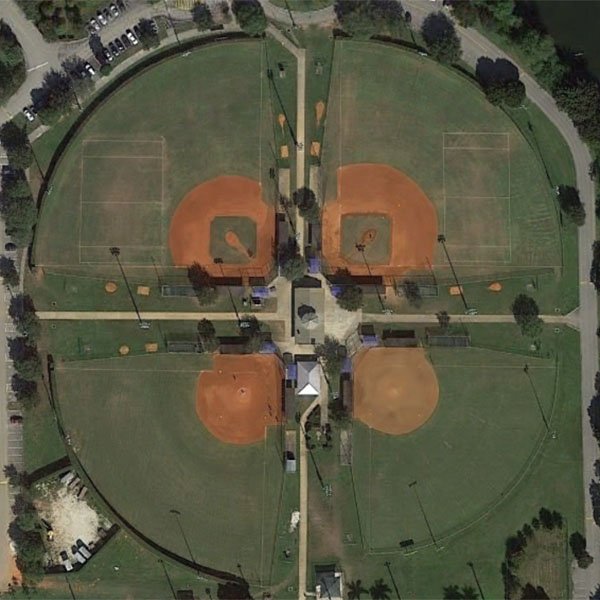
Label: BaseballField